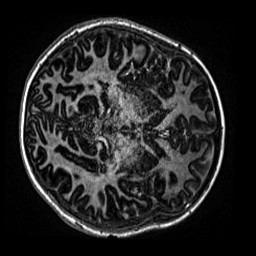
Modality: MP2RAGE
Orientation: axial
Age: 12
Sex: female
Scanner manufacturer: siemens
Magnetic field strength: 3 T
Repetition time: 4 s
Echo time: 0.00299 s